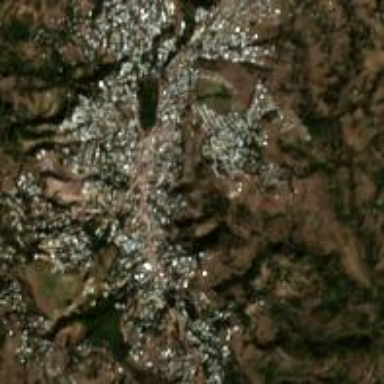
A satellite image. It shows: Town.